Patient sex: F
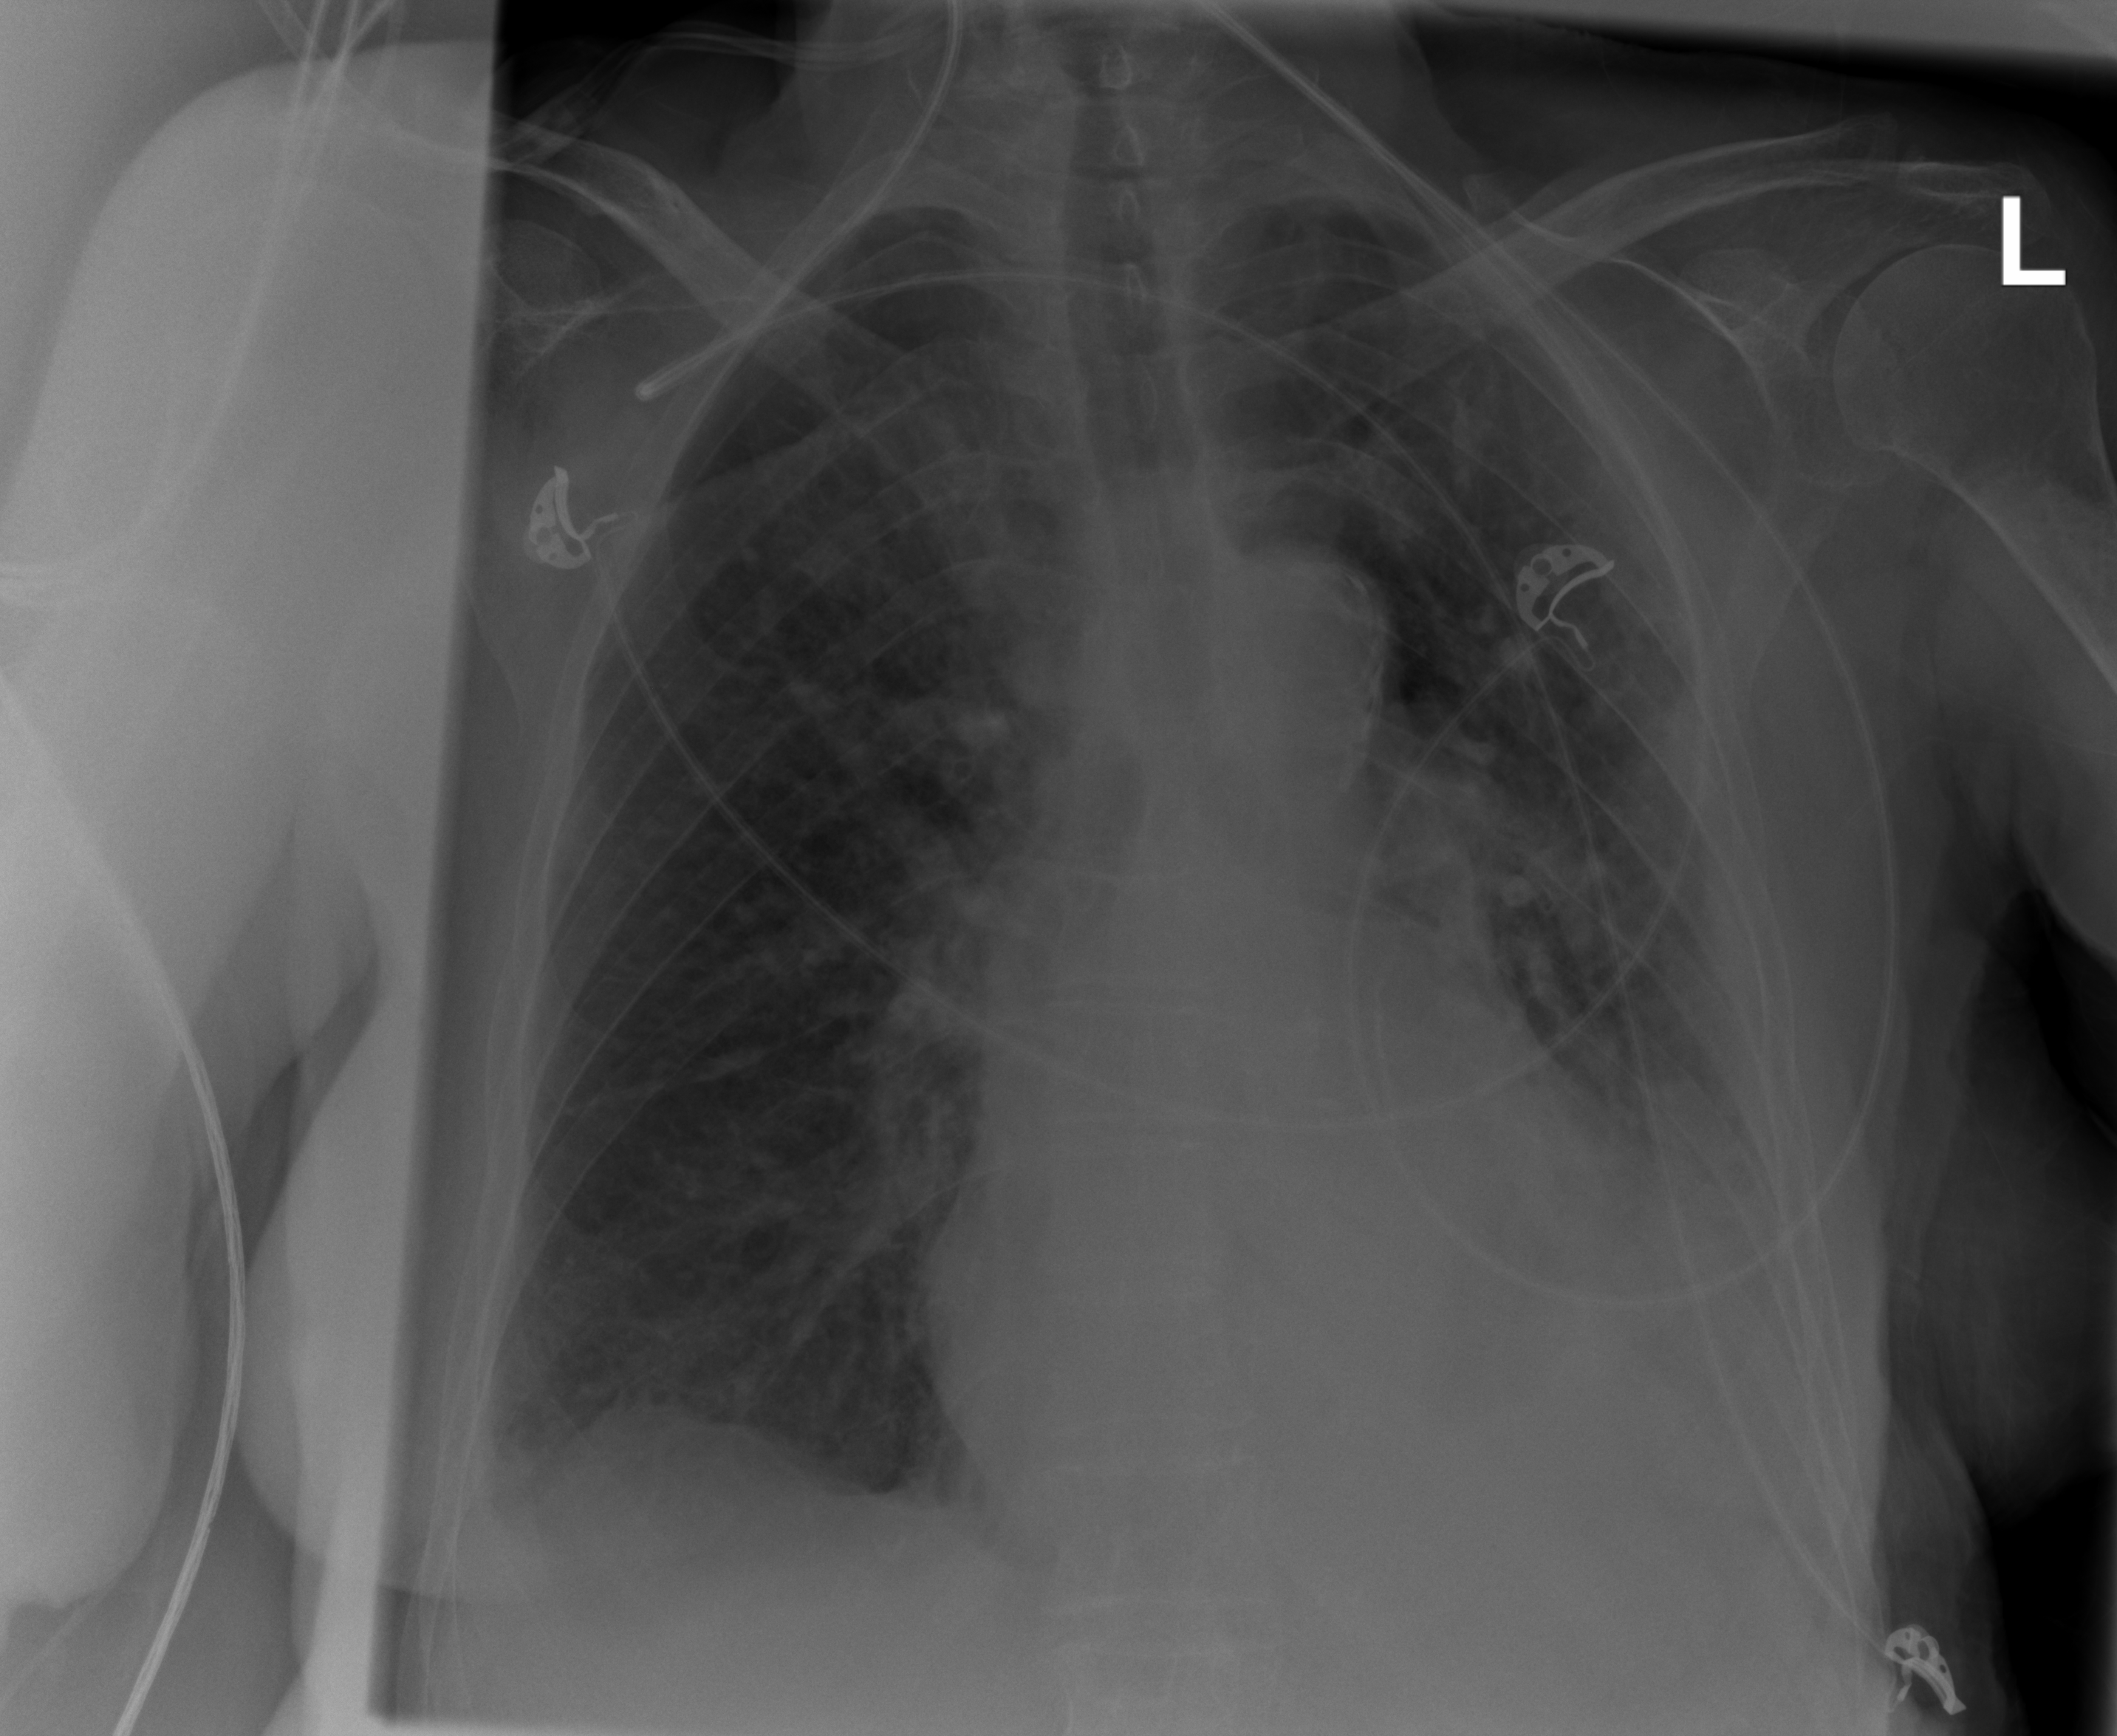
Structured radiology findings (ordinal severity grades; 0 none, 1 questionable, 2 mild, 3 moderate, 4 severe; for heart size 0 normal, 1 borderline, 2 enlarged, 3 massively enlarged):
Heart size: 2
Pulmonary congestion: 2
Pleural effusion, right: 2
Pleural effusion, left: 3
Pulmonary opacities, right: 0
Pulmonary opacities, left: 0
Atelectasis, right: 2
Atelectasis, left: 2